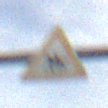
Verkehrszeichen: ReiterRechts
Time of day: SunriseSunset
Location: Outdoor (Nature)
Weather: PartlyCloudy
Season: Summer
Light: Natural